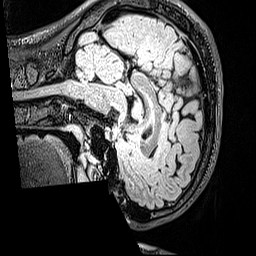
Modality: FLAIR
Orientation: sagittal
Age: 19
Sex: female
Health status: healthy
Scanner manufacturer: siemens
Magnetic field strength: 3 T
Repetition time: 5 s
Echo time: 0.388 s